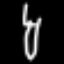
Label: fork